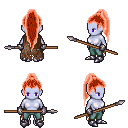
a pixel art fantasy rpg character, female body template, dark elf, purple skin, brown tattered cape, teal pants, red extra-long topknot hairstyle, metal gloves, metal boots, spear, four views (front, back, left, right), 2x2 character sprite sheet, small pixel art, hard edges, no anti-aliasing